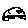
Label: car